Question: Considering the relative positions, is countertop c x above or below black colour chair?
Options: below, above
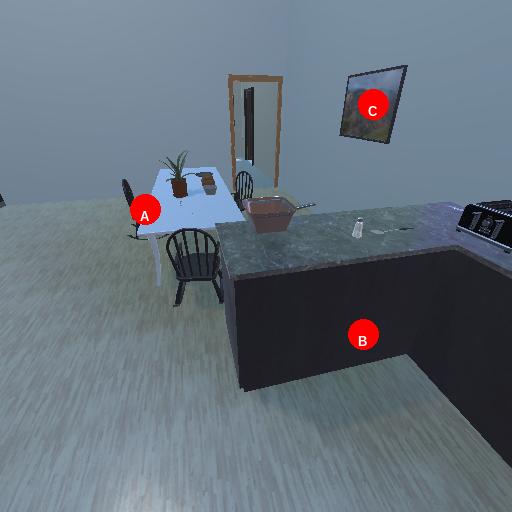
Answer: below